RGB frame:
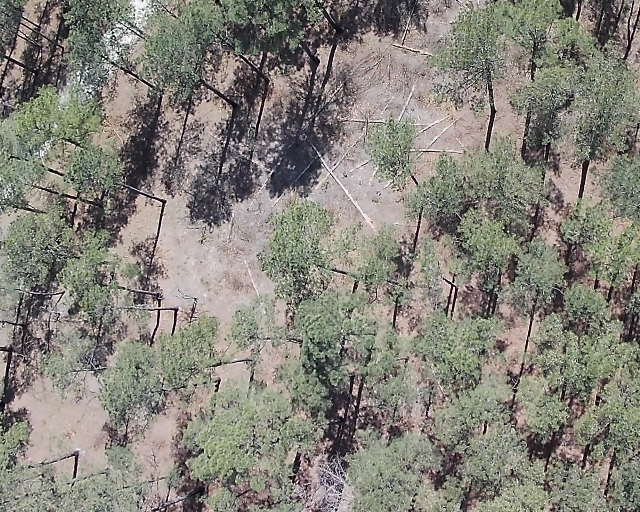
Thermal frame:
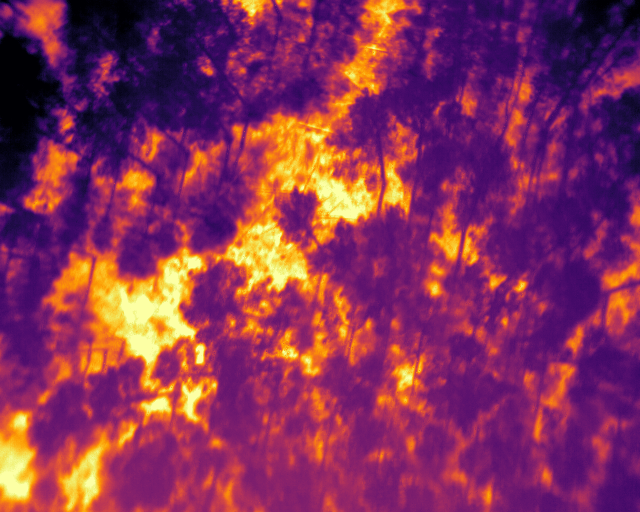
Captured: 2026-02-27 02:36:40
Pixels at or above 80 °C: 0 (fraction of frame: 0)